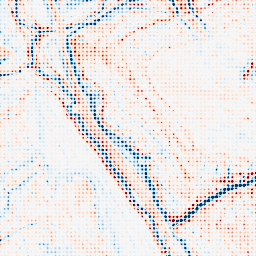
Category: edge_preserving
Decomposition family: bilateral
Decomposition parameters: d: 15
sigma_color: 25
sigma_space: 100
Upsampling method: sinc_hamming
Upsampling parameters: scale: 8
kernel_size: 4
Upsampling scale: 8